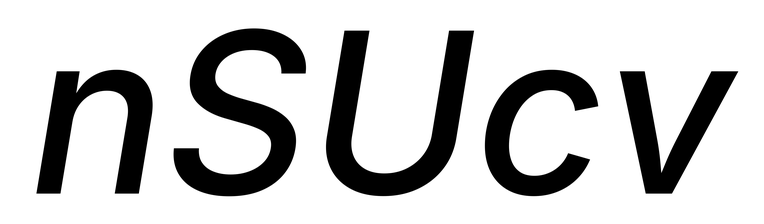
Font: Inter-Italic_Medium_Italic